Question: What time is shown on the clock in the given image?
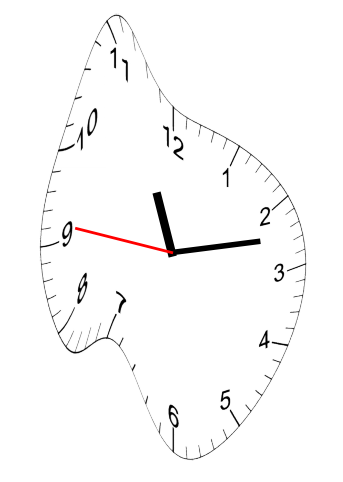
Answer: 11:12:46